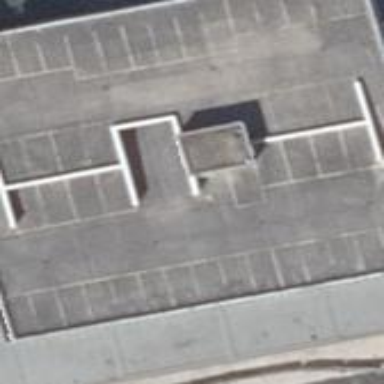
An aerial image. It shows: Multi-storey parking building with flat roof.